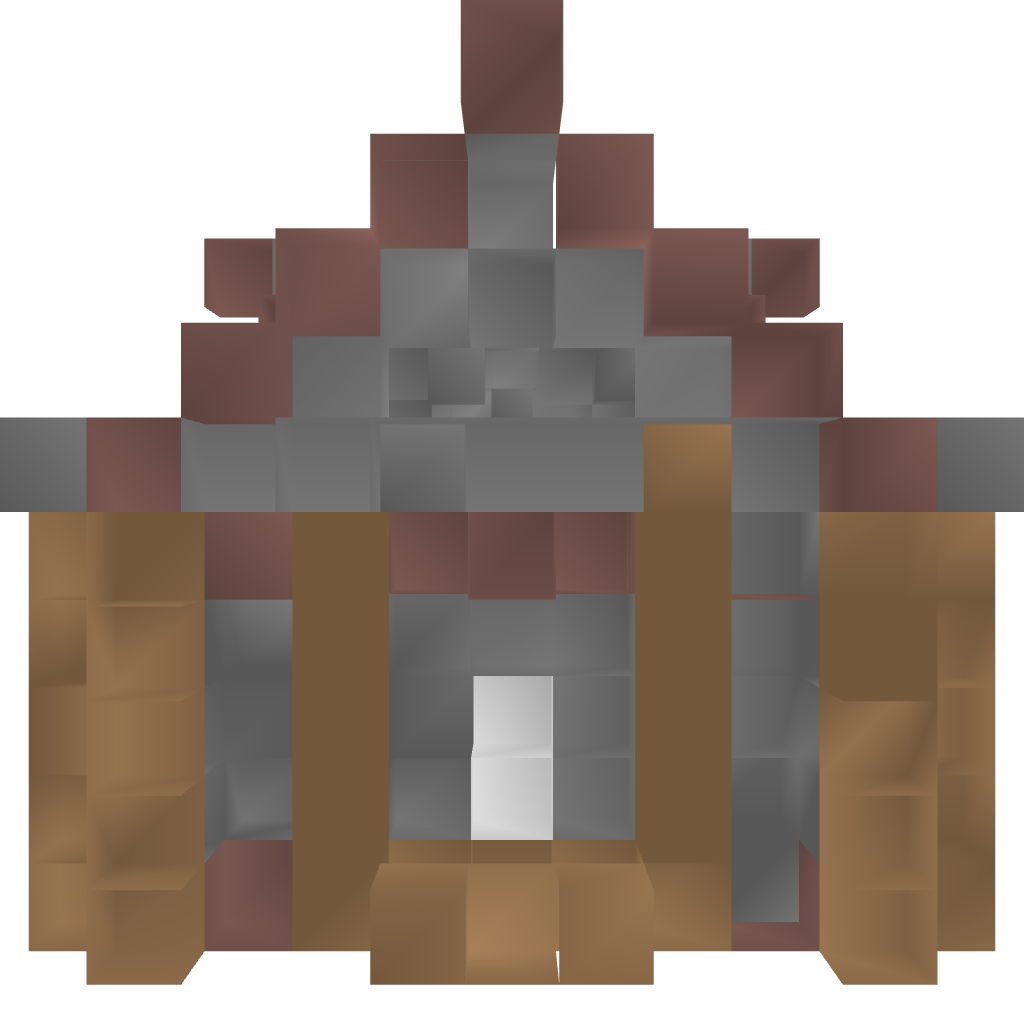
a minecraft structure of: House 1 bad low quality